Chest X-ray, AP view. Patient: 22 years old, sex M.
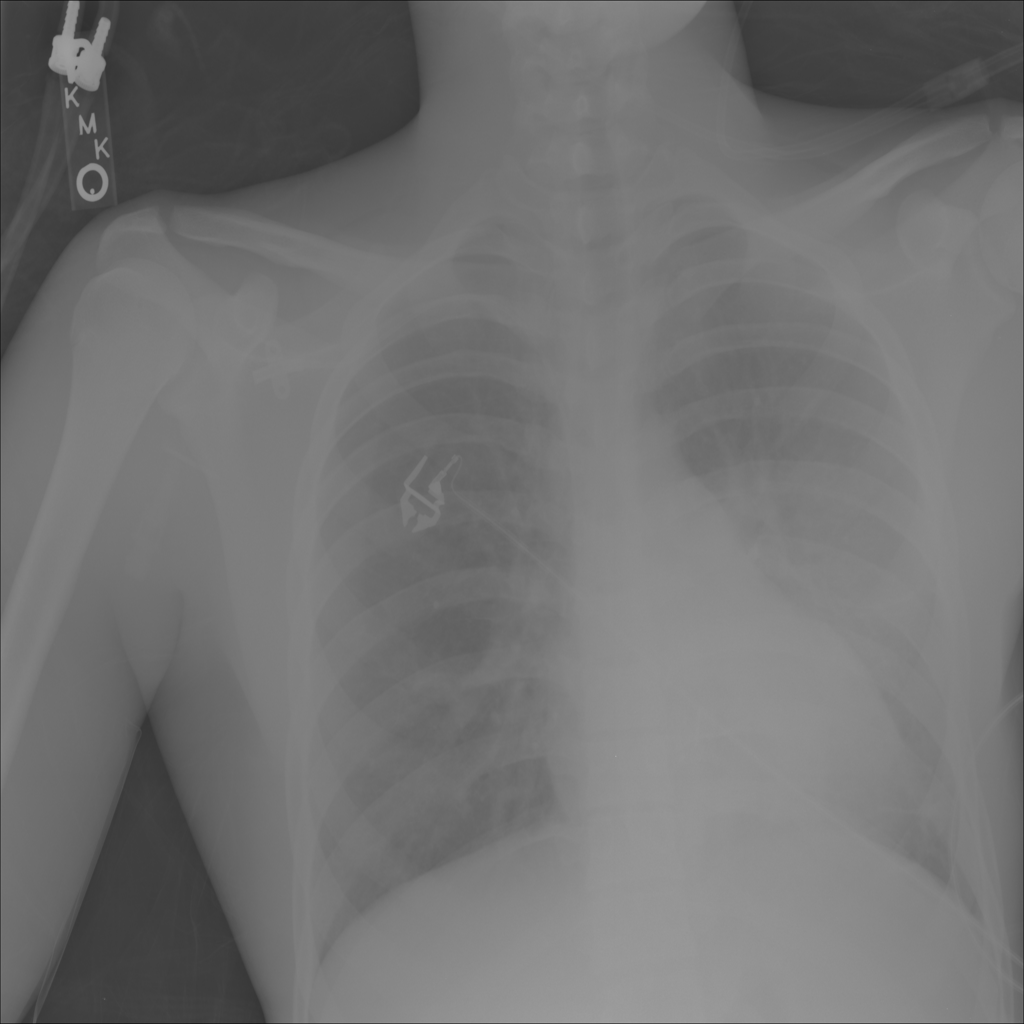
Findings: Infiltration